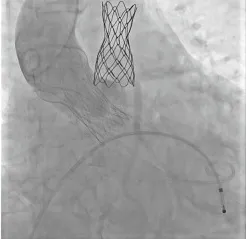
Ct aortogram and invasive aortic angiography. Prosthetic valve was implanted.
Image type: radiology (x_ray)